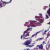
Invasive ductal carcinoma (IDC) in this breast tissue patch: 0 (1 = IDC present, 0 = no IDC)